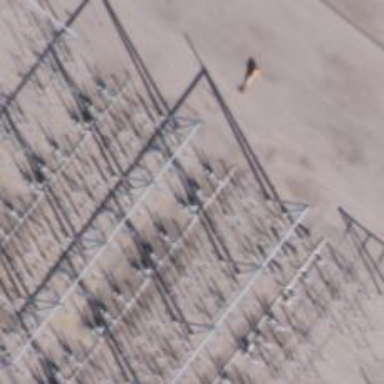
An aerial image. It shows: Switch for power supply.